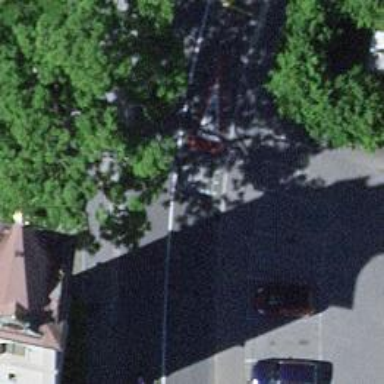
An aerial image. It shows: Bus stop with stop position for public transport.